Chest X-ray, AP view. Patient: 59 years old, sex F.
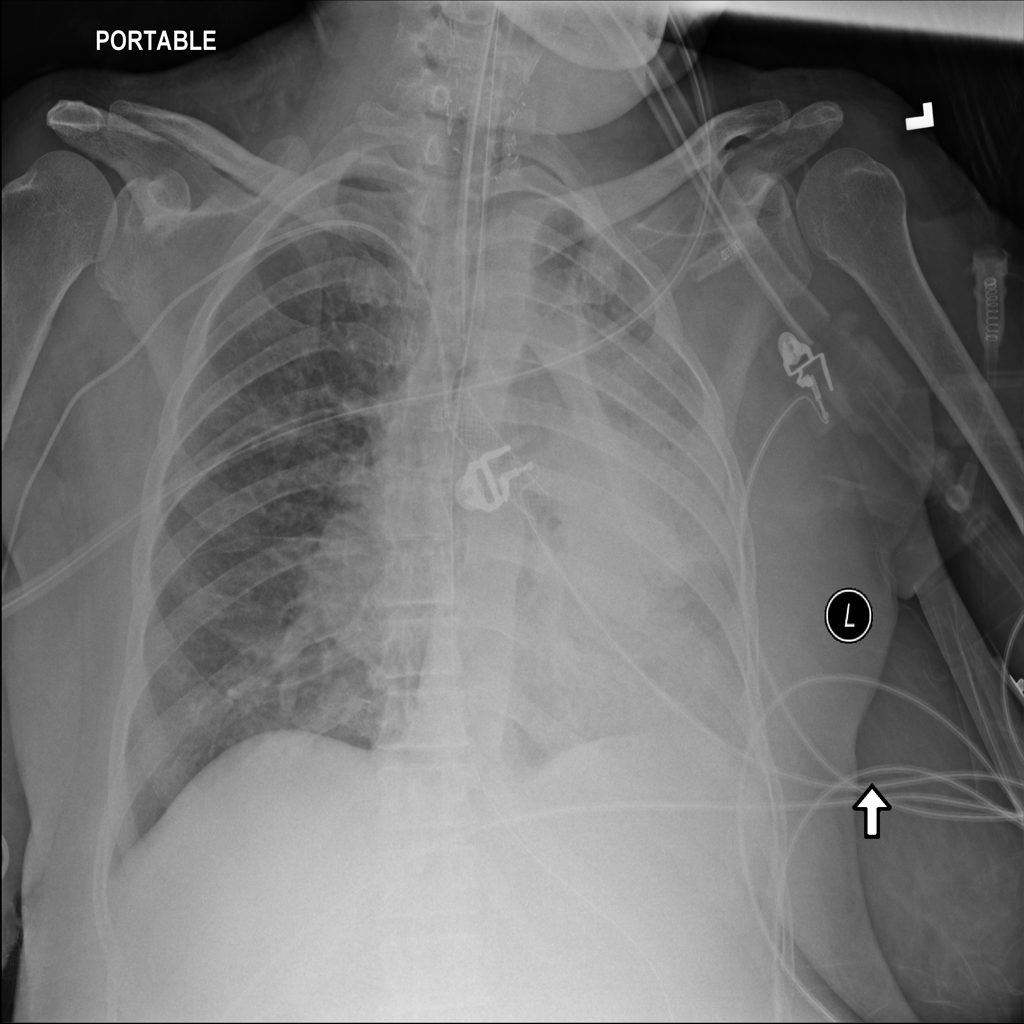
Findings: Atelectasis, Infiltration